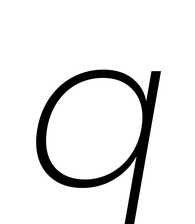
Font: Poppins-ExtraLightItalic